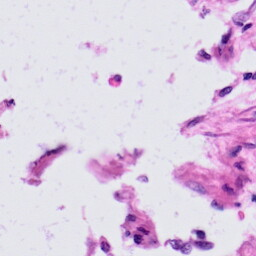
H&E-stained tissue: Skin